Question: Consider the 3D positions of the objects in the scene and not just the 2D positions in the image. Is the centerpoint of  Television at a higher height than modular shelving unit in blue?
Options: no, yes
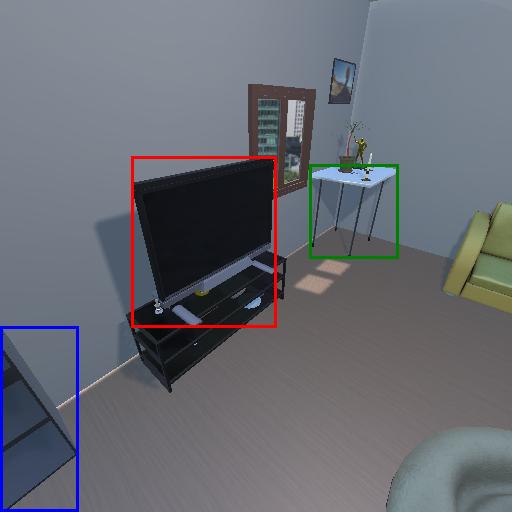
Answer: no